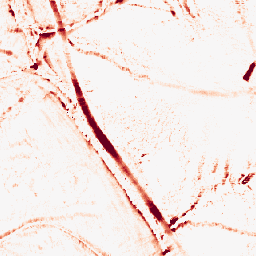
Category: morphological
Decomposition family: morphological_ellipse
Decomposition parameters: operation: opening
width: 10
height: 10
Upsampling method: nearest
Upsampling parameters: scale: 4
Upsampling scale: 4